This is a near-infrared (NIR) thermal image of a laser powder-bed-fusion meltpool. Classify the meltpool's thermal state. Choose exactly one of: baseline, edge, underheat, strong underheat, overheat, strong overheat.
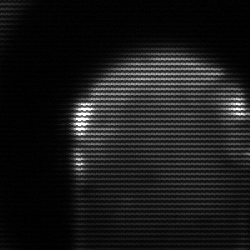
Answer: edge